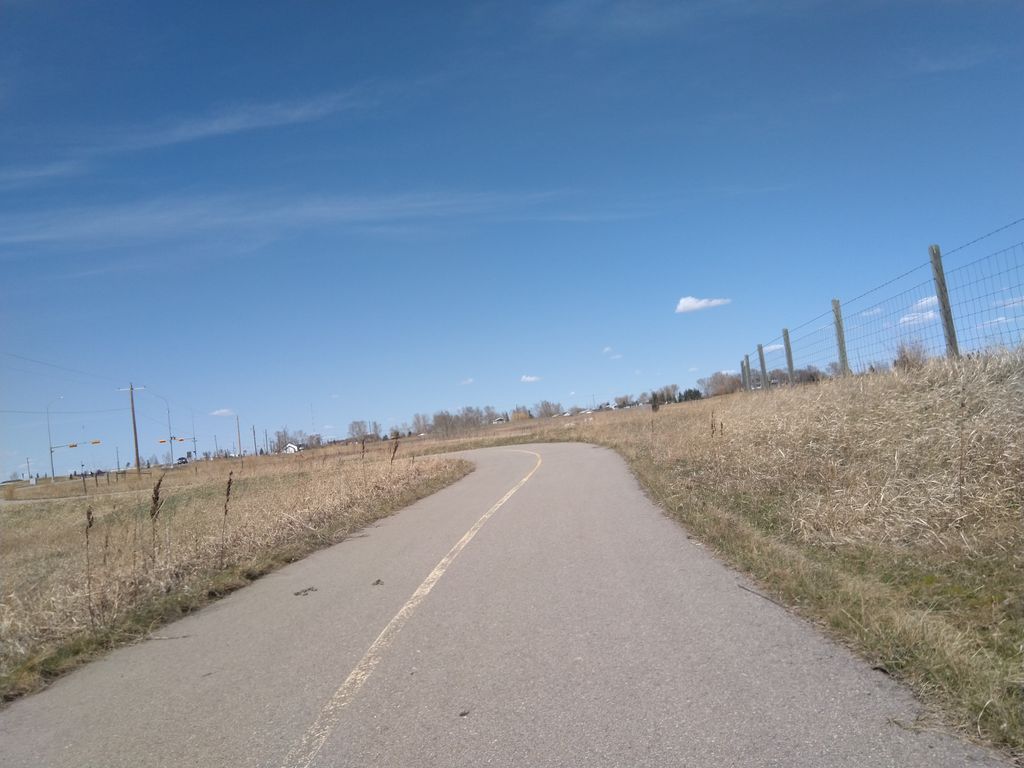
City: calgary